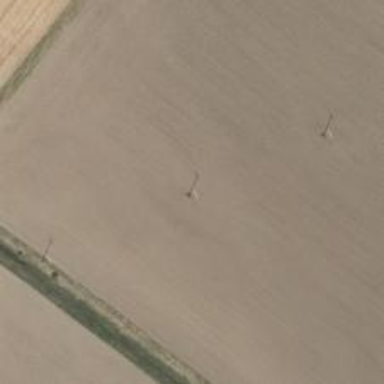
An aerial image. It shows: Power pole.